Field crop: tomato
Growth stage: 1
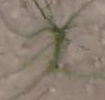
Species: cyperus